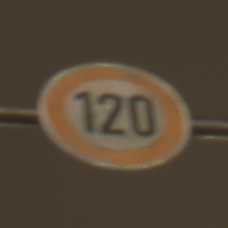
Verkehrszeichen: Geschwindigkeit120
Umgebung: Outdoor, Urban
Tageszeit: Night
Wetter: Overcast
Licht: Artificial
Jahreszeit: NotSpecified
Kontrast: HighContrast